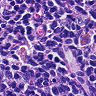
Metastatic tissue present: no